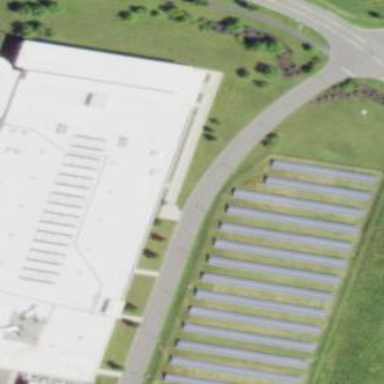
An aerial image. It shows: Solar power plant with photovoltaic technology generating electricity. The plant is enclosed by fence.